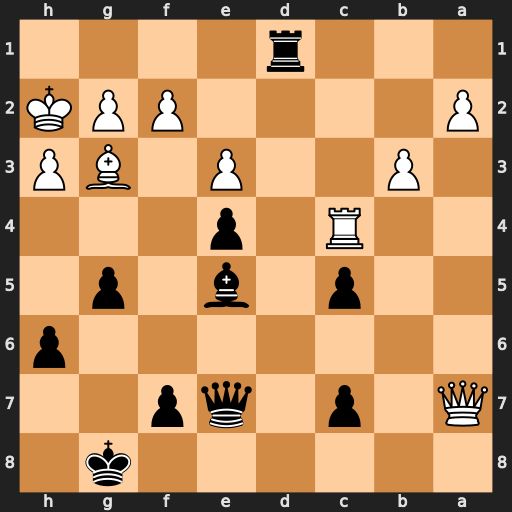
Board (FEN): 6k1/Q1p1qp2/7p/2p1b1p1/2R1p3/1P2P1BP/P4PPK/3r4
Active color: b
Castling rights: -
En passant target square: -
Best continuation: Bxg3+ fxg3 Qf6